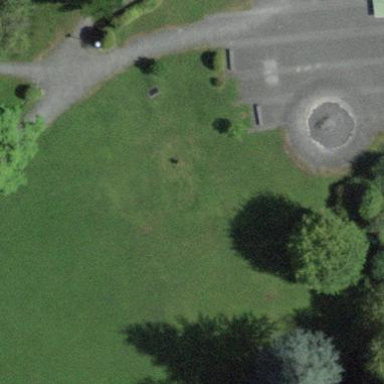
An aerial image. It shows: Playground area for leisure activities on the land.